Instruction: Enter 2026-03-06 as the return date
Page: home
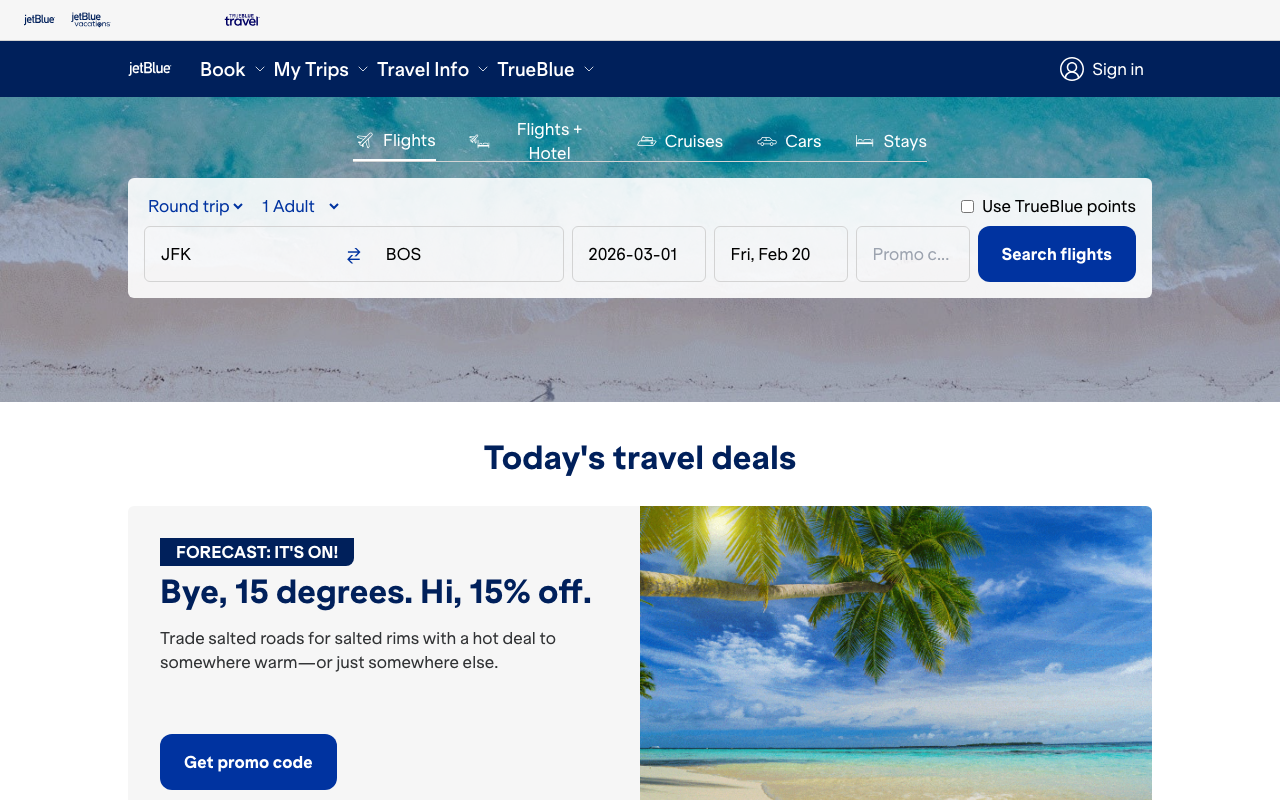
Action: type